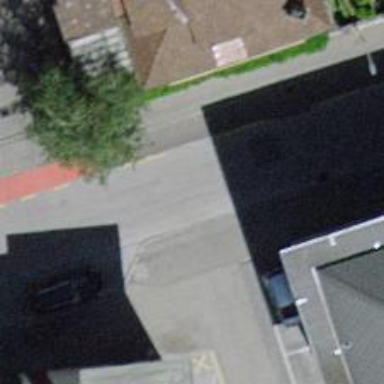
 with opposite lane cycleway on the left."